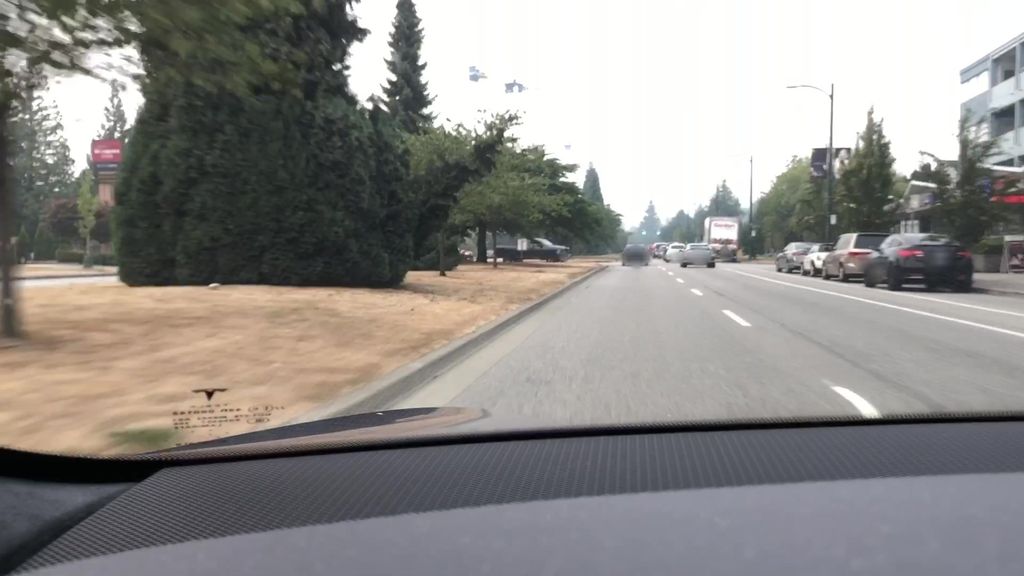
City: vancouver